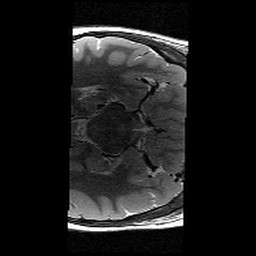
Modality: T2w
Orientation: axial
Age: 9
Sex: male
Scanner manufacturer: siemens
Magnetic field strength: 3 T
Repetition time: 9.23 s
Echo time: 0.067 s